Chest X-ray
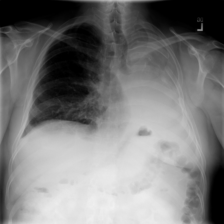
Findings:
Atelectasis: negative
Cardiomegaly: negative
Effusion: negative
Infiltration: negative
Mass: negative
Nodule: negative
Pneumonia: negative
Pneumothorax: negative
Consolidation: negative
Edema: negative
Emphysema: negative
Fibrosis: negative
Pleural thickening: negative
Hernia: negative